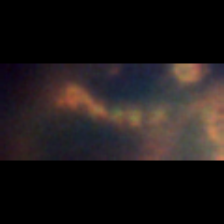
Taxon: Diatom_aggregate
Group: Diatoms